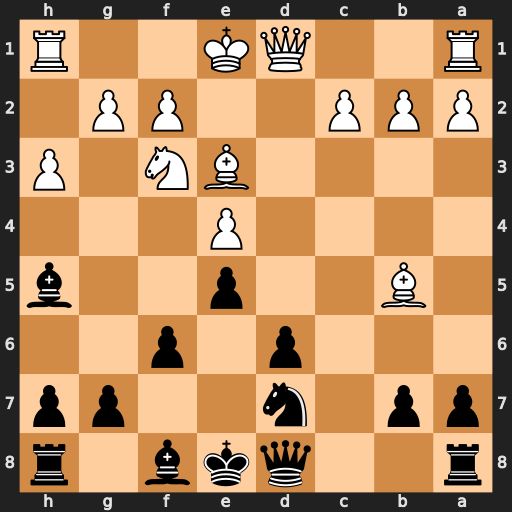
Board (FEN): r2qkb1r/pp1n2pp/3p1p2/1B2p2b/4P3/4BN1P/PPP2PP1/R2QK2R
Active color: b
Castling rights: KQkq
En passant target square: -
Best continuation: Qa5+ c3 Qxb5